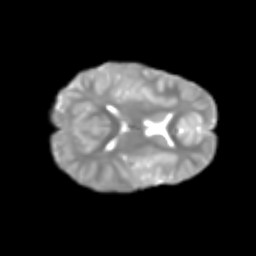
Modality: T2w
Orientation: axial
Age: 6
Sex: female
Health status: healthy